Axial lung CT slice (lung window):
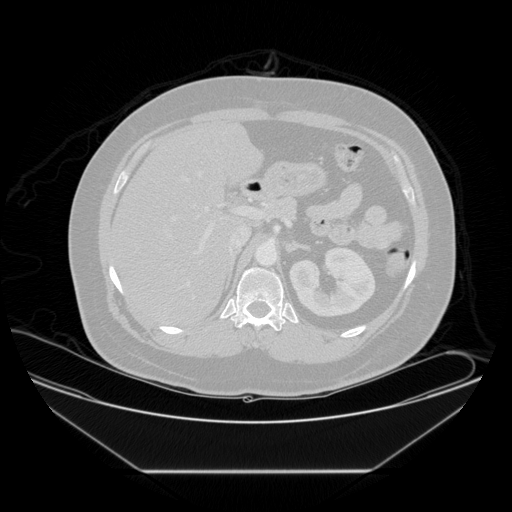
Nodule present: no